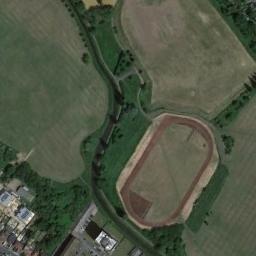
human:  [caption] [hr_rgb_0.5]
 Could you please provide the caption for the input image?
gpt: There are many buildings next to the ground track field .

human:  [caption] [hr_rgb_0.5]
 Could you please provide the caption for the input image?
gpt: The green space of track and field is not rectangular .

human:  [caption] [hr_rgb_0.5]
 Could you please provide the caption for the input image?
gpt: Track and field are built on bare land next to the building .

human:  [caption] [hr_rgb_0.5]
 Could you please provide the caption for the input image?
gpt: The ground track field is surrounded by three clearings and a river is next to the ground track field .

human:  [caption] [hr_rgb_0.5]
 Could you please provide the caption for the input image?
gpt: There are bare lawns around the ground track filed .